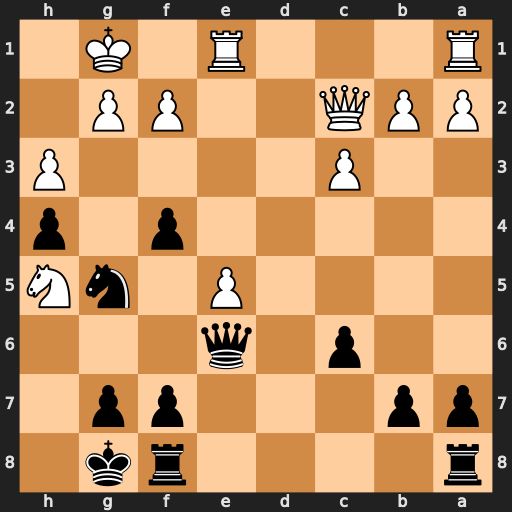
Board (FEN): r4rk1/pp3pp1/2p1q3/4P1nN/5p1p/2P4P/PPQ2PP1/R3R1K1
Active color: b
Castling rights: -
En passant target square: -
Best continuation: Qg6 Qxg6 fxg6 Nxf4 Rxf4